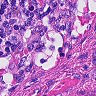
Metastatic tissue present: no